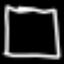
Label: square